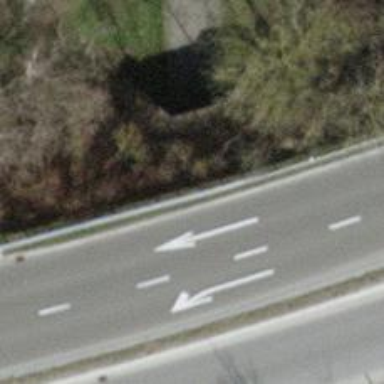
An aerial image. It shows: Cycleway with asphalt surface passing through tunnel.